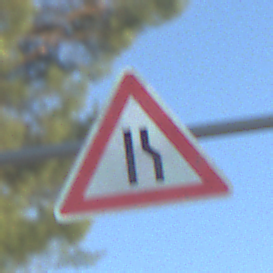
Verkehrszeichen: EinseitigVerengteFahrbahnRechts
Umgebung: Outdoor, Nature
Tageszeit: MorningAfternoon
Wetter: PartlyCloudy
Licht: Natural
Jahreszeit: NotSpecified
Kontrast: HighContrast